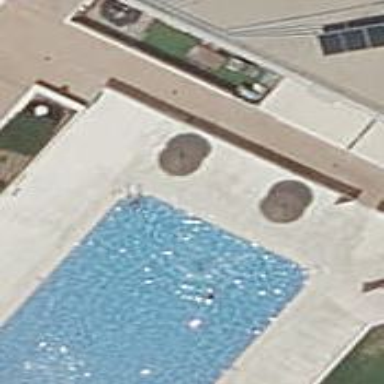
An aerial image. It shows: Swimming pool within leisure land area designed for swimming activities.